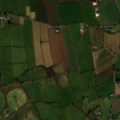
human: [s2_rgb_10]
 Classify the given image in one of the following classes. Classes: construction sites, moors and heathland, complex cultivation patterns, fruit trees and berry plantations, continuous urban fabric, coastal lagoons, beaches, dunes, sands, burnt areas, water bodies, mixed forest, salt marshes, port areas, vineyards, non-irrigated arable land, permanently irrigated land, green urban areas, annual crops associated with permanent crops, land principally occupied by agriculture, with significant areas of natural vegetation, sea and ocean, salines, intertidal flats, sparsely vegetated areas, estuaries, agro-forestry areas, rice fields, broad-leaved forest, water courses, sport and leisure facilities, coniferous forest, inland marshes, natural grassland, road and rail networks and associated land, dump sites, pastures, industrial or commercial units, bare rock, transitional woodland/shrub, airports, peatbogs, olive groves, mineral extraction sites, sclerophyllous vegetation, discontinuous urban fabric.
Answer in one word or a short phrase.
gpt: pastures